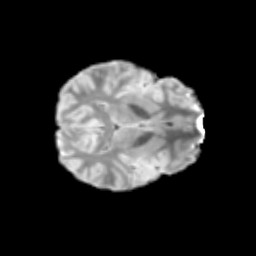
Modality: T2w
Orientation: axial
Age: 13
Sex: female
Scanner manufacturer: siemens
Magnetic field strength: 3 T
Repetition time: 3.8 s
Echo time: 0.07 s